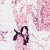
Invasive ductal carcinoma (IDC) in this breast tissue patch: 0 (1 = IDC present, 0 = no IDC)